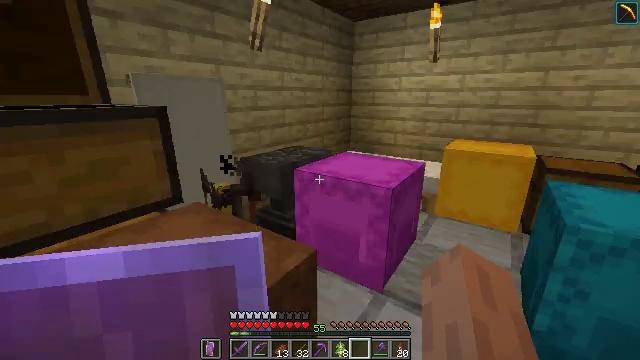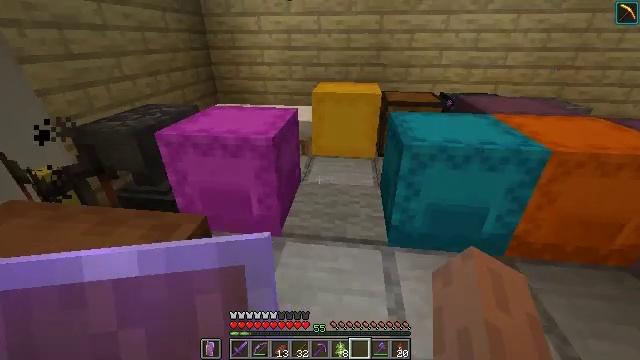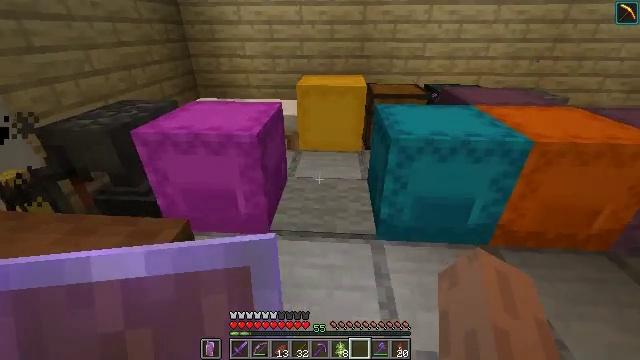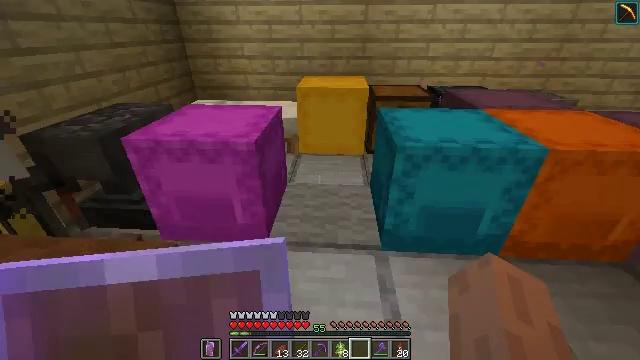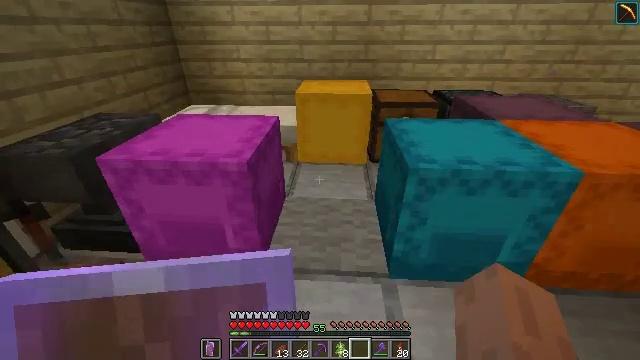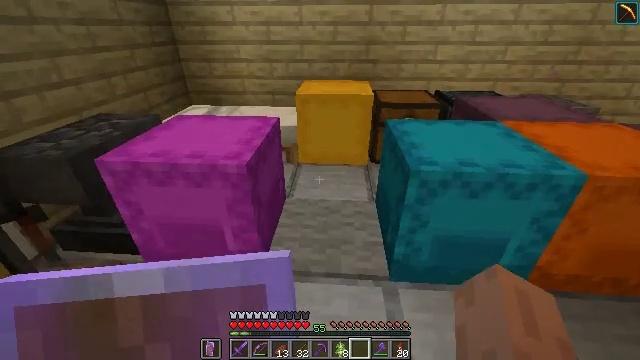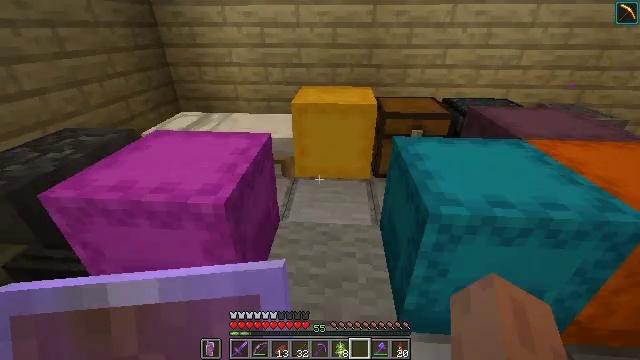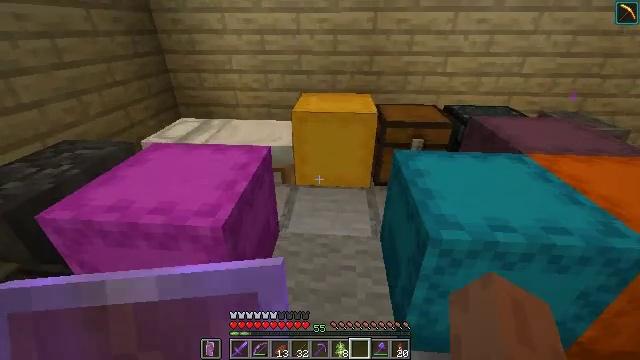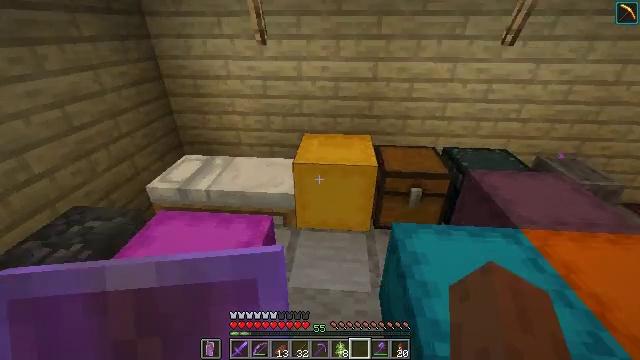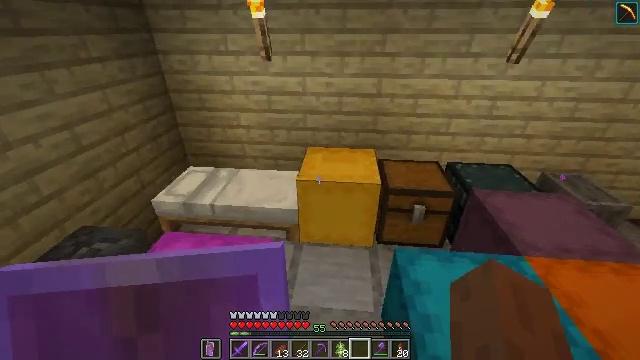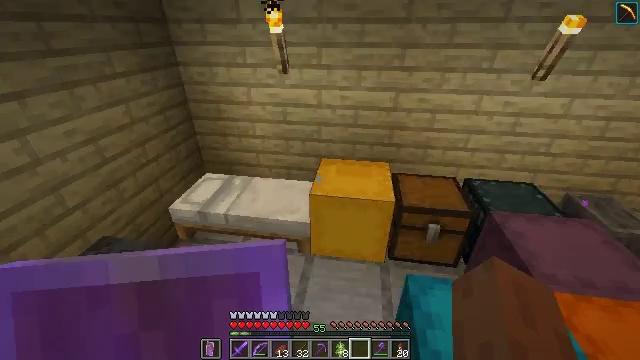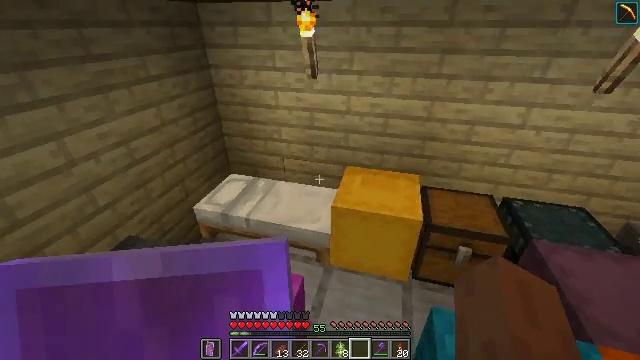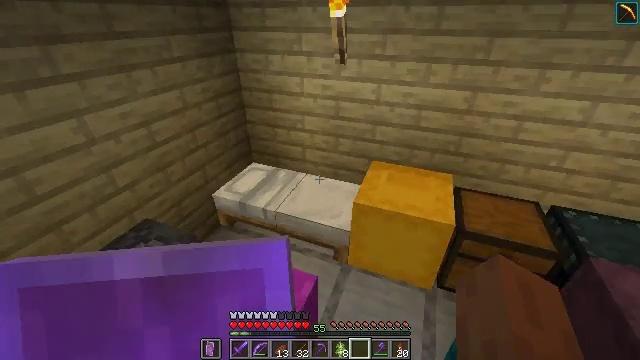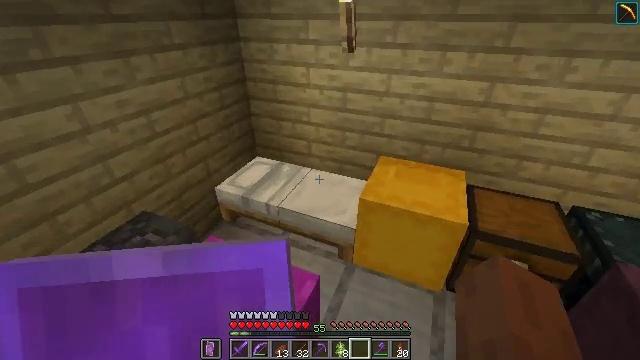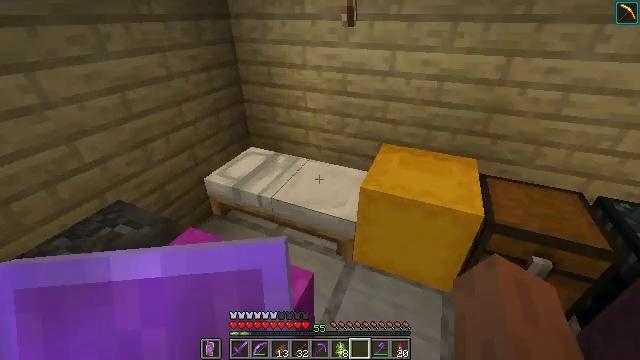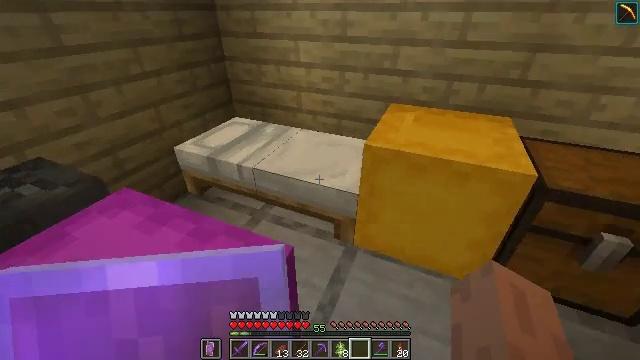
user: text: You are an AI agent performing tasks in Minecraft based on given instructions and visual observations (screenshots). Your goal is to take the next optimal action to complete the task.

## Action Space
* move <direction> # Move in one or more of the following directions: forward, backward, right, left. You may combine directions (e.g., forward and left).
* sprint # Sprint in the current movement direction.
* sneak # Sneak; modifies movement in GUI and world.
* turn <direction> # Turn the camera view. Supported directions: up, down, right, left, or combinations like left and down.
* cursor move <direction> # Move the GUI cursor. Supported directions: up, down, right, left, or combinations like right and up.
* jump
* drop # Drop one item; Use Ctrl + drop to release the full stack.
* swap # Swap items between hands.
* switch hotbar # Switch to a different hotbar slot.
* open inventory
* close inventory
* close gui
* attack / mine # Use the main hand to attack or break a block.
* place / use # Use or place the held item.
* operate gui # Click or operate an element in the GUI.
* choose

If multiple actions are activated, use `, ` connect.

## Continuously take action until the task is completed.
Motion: motion action
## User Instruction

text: Break the birch leaves block.
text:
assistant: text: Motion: turn right and down
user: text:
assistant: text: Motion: move forward, turn right and down
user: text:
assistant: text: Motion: move forward
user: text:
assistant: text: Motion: move forward
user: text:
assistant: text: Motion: move forward
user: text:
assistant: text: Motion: move forward
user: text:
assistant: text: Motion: move forward, jump
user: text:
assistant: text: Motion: move forward, jump
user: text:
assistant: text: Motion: move forward, jump
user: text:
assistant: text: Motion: move forward, turn left, jump
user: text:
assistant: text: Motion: move forward, turn left
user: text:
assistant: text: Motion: move forward, turn left and down
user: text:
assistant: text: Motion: move forward, turn left
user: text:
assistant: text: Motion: move forward
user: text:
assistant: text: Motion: move forward
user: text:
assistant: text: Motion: move forward
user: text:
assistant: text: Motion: turn down
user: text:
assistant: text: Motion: no_op
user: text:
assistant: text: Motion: no_op
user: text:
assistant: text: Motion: no_op
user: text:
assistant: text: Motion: no_op
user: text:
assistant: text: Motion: use / place
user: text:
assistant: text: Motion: use / place
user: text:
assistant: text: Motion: use / place
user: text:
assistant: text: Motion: use / place
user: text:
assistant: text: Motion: no_op
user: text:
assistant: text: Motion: no_op
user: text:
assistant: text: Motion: no_op
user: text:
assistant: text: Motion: no_op
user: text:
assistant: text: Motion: no_op